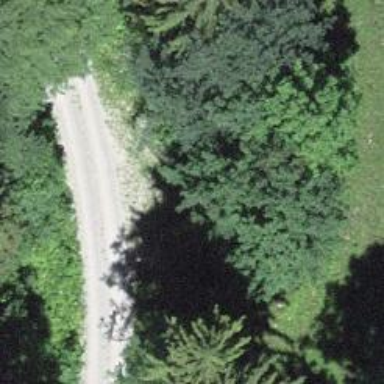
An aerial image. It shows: Well-maintained track road of grade 1.